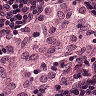
Metastatic tissue present: no